Interaction volume radius: 5 \u00c5
Interaction volume height: 10 \u00c5
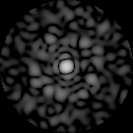
Disorder parameter: 0.857